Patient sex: M
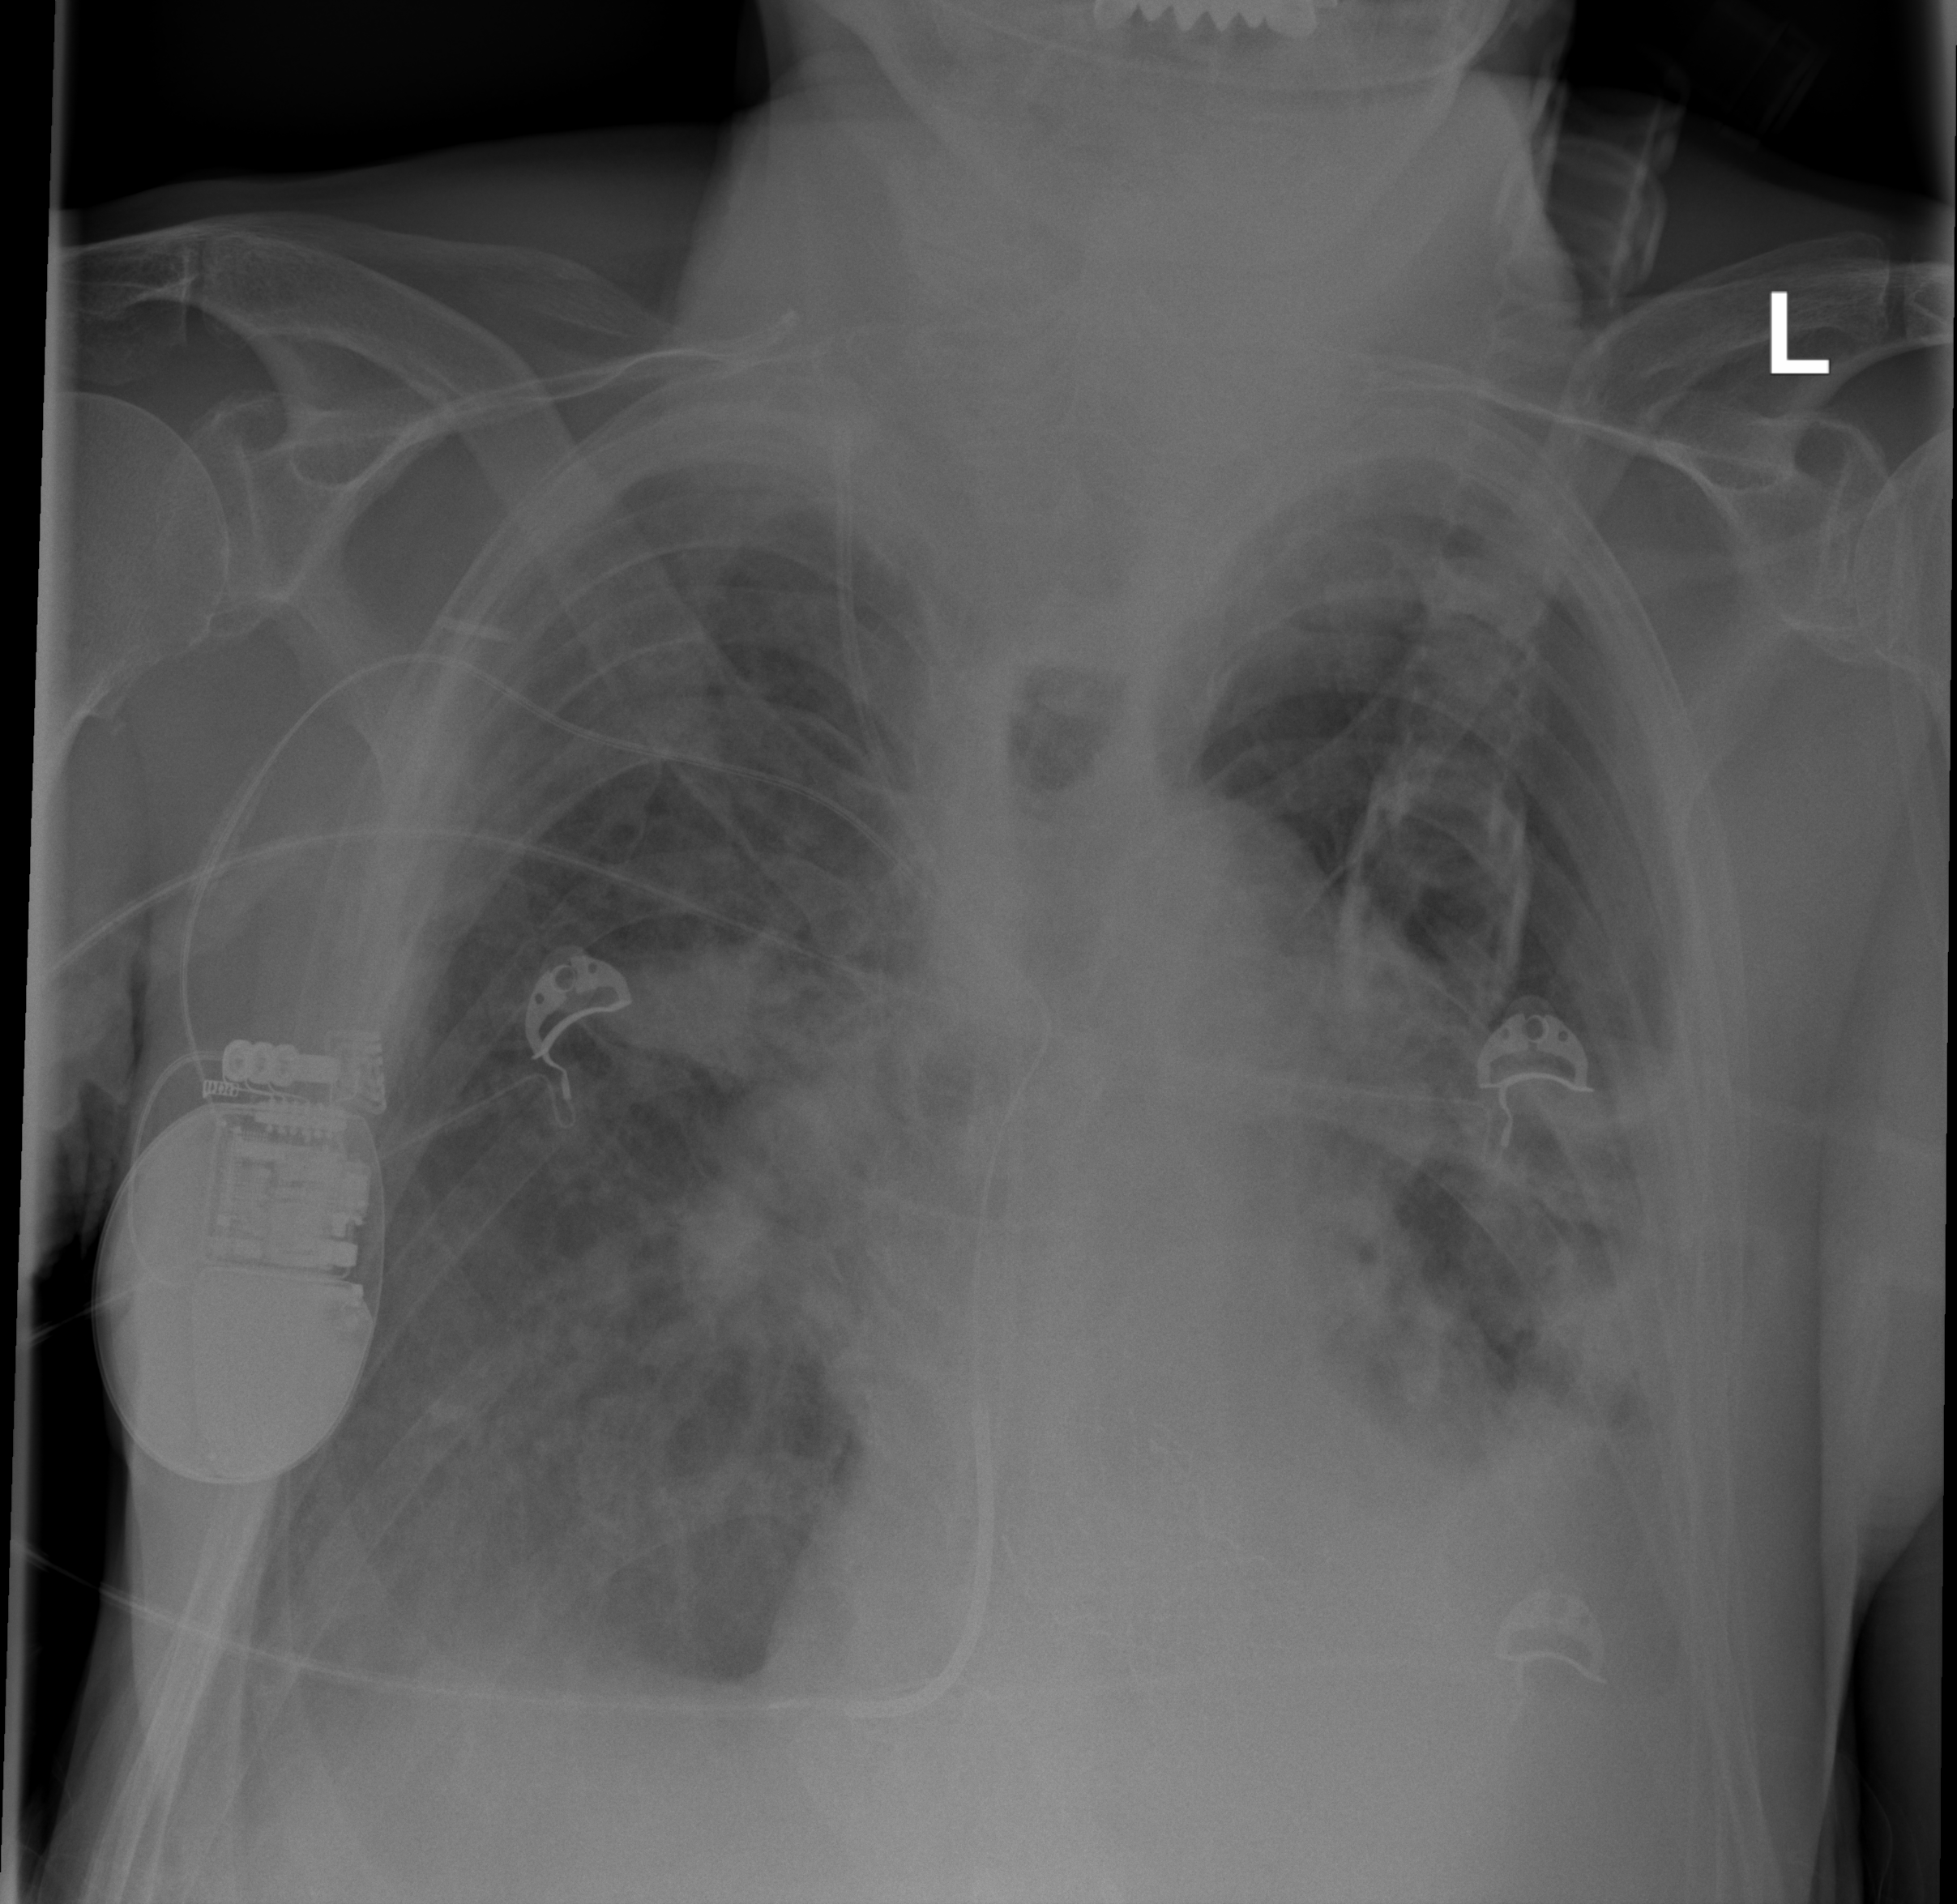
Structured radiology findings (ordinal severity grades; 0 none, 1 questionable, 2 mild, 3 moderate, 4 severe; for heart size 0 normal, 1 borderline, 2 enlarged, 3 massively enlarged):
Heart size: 2
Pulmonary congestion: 0
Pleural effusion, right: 2
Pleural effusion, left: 3
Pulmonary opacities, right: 2
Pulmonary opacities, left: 2
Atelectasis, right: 2
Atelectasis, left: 3